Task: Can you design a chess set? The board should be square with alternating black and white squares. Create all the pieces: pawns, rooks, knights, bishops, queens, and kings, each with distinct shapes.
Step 1893:
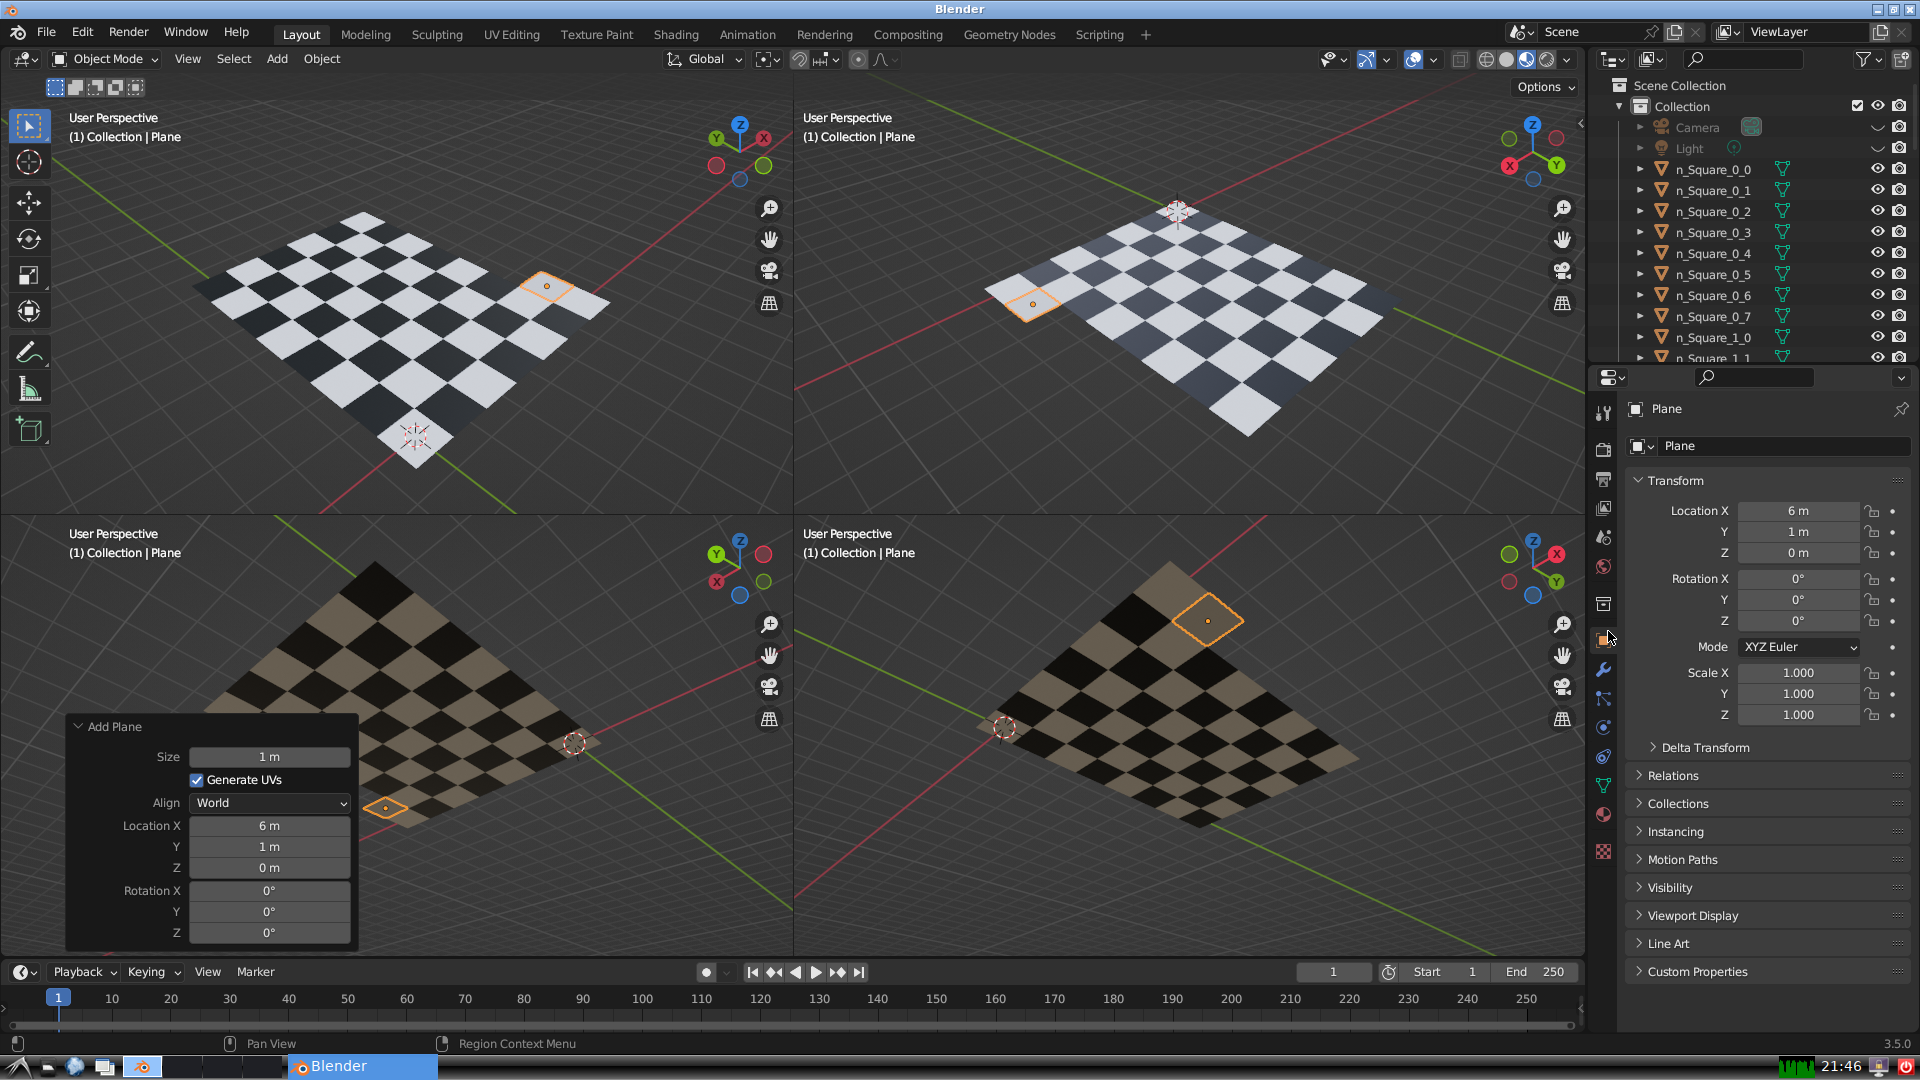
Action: {"mouse_move": [1732, 445]}